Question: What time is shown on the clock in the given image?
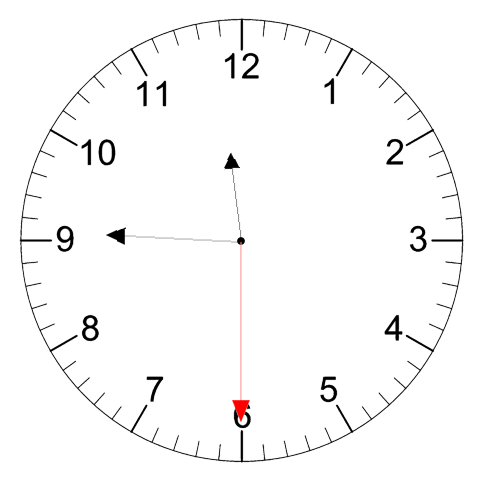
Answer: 11:45:30